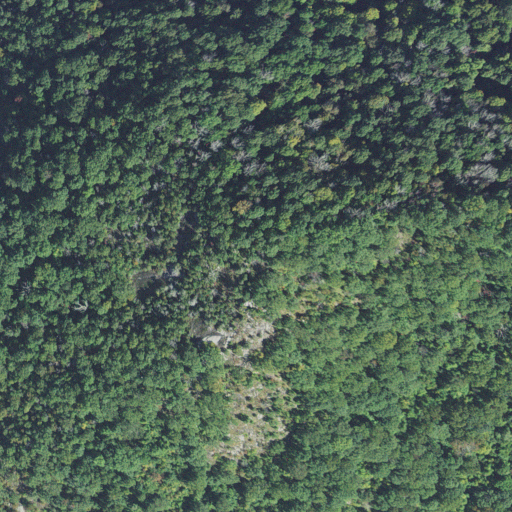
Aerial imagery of mountain in North Carolina named Mary Gray Knob containing deciduous forest and grassland